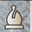
Piece: wB